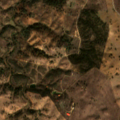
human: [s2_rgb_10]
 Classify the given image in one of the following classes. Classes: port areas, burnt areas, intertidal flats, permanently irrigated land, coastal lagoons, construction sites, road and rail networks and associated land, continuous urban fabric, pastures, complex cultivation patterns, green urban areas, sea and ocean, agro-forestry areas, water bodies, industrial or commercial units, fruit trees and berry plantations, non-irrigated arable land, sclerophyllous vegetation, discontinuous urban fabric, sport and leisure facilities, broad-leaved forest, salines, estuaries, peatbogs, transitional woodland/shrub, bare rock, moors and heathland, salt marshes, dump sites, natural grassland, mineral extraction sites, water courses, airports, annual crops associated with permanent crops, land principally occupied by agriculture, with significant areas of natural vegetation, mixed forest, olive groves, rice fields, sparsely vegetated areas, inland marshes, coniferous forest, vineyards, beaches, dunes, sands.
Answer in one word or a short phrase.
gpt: non-irrigated arable land, pastures, land principally occupied by agriculture, with significant areas of natural vegetation, agro-forestry areas